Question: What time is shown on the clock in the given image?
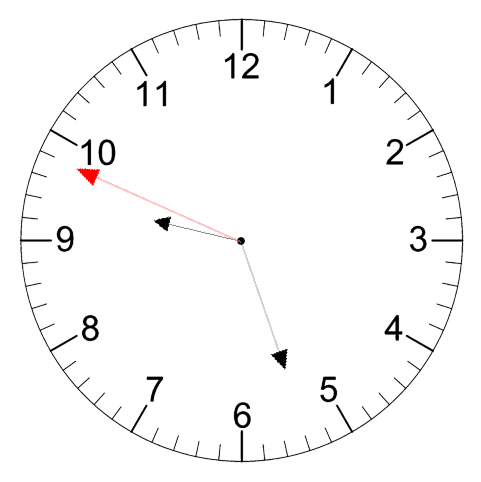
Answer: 09:26:49